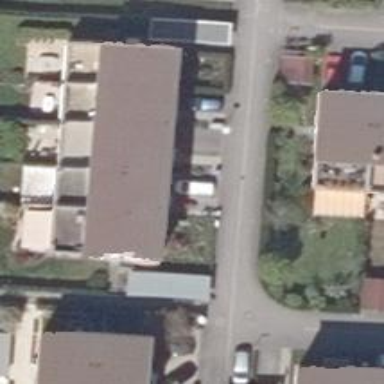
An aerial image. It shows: Living street.